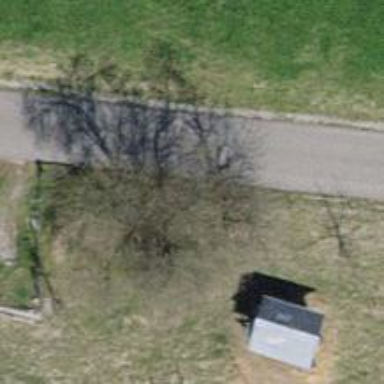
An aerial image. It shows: Beautiful tree in nature.